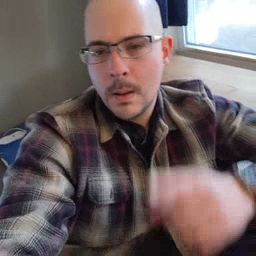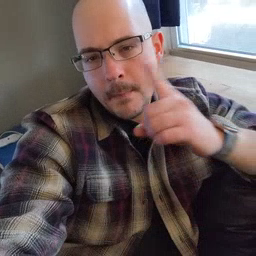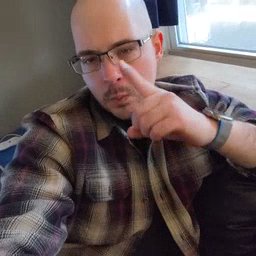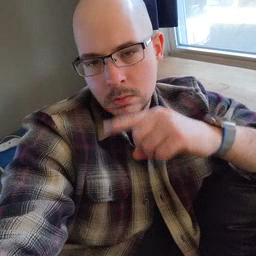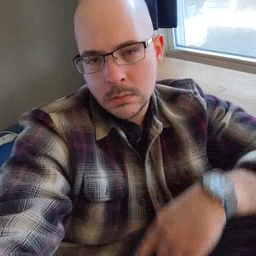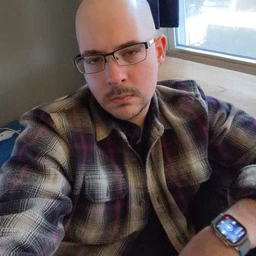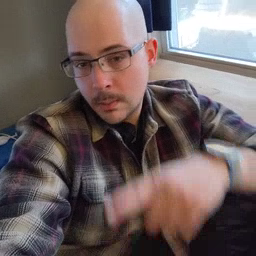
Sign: mouse